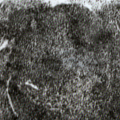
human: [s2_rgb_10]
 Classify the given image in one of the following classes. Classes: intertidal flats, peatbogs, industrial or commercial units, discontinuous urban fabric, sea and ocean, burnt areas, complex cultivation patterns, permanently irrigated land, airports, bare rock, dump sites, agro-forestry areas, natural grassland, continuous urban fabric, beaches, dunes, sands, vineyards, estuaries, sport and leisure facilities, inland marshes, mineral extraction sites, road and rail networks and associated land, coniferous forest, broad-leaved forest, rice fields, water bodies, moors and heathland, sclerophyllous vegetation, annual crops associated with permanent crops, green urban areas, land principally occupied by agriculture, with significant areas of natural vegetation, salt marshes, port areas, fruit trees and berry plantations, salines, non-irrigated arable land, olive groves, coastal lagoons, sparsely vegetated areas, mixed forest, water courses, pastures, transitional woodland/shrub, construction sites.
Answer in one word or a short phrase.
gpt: coniferous forest, peatbogs